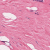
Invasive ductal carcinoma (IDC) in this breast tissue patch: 0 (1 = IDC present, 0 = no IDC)